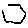
Label: hexagon